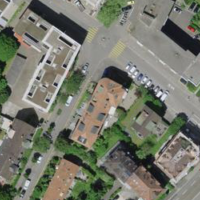
EUNIS habitat code: 54
Species observed at this site:
Pica pica